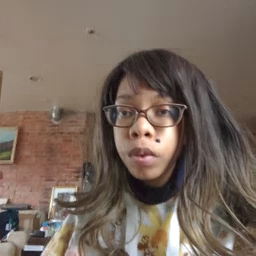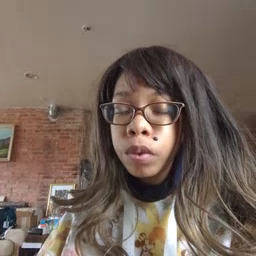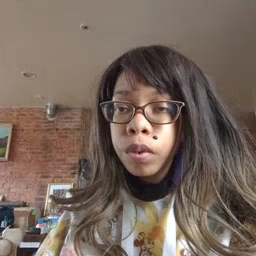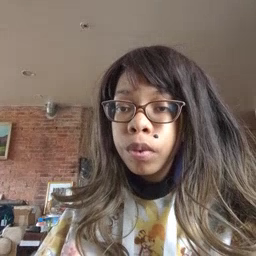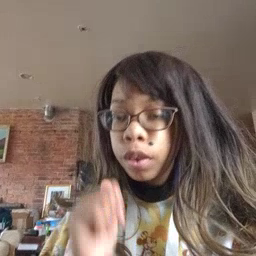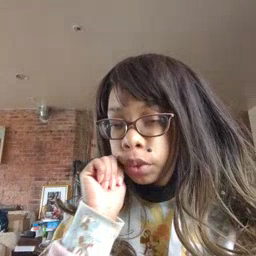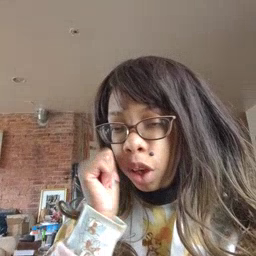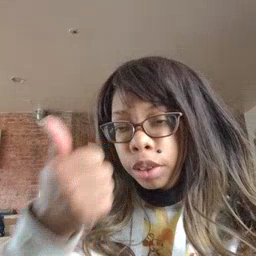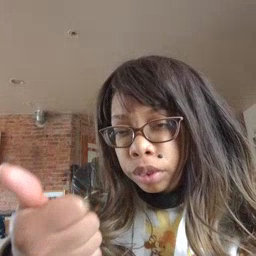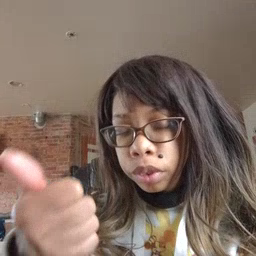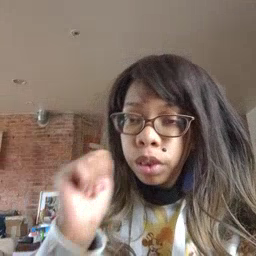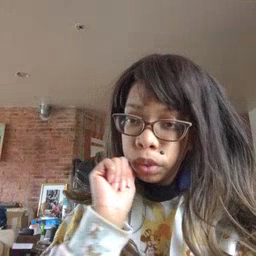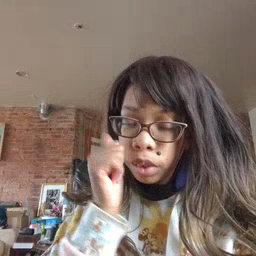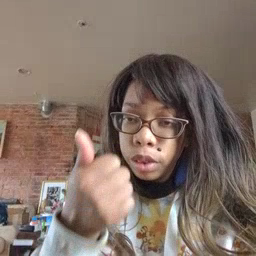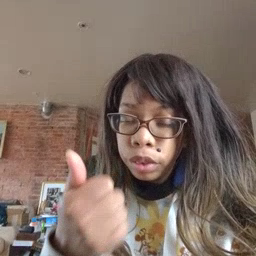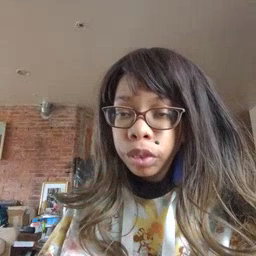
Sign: tomorrow